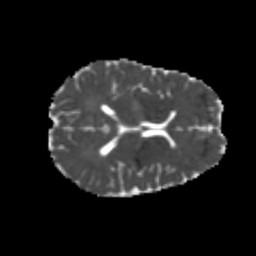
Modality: MD
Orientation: axial
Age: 24
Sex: female
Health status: healthy
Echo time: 0.074 s